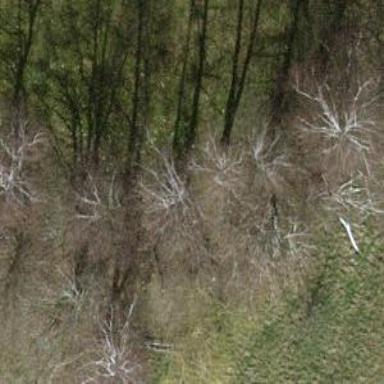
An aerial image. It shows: Beautiful tree in nature.